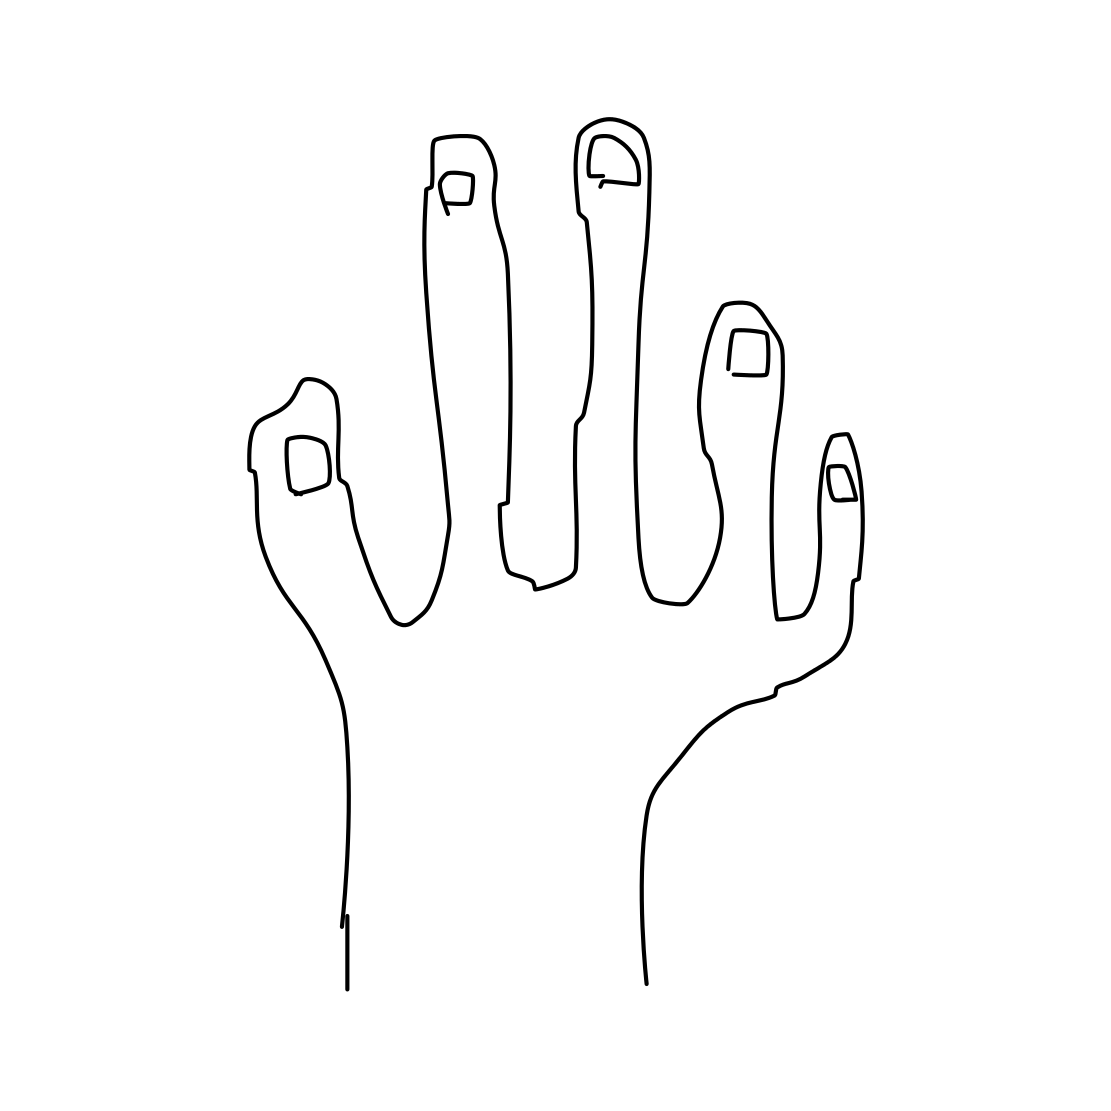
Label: hand